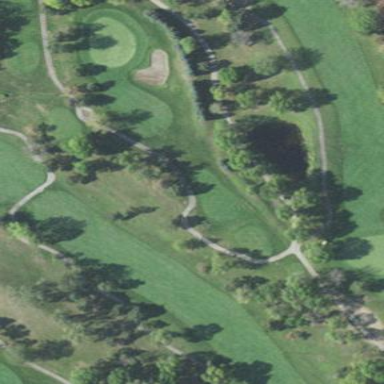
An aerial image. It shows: Golf rough area.